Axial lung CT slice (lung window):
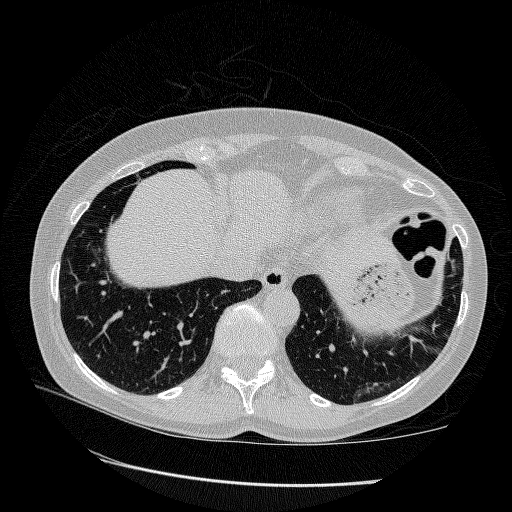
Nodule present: no